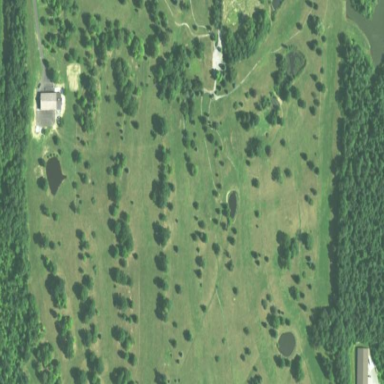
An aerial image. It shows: Golf course surrounded by greenery.